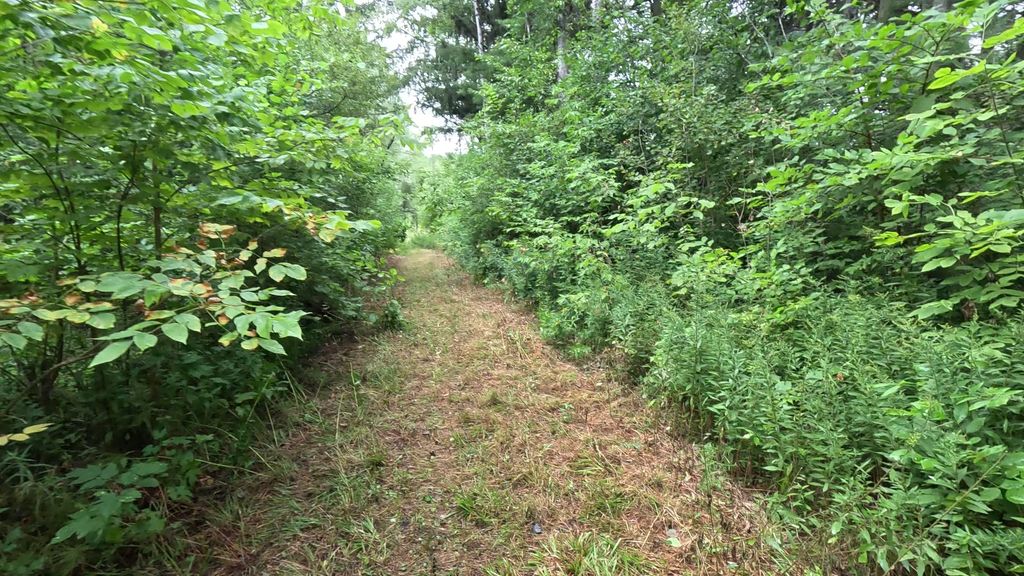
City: ottawa-gatineau